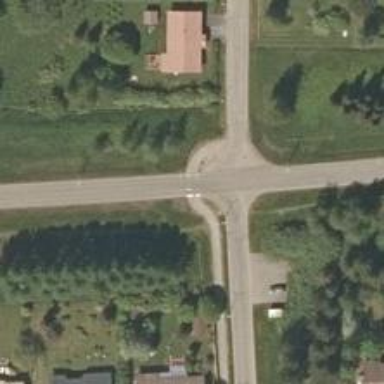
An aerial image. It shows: Road with "give way" sign.